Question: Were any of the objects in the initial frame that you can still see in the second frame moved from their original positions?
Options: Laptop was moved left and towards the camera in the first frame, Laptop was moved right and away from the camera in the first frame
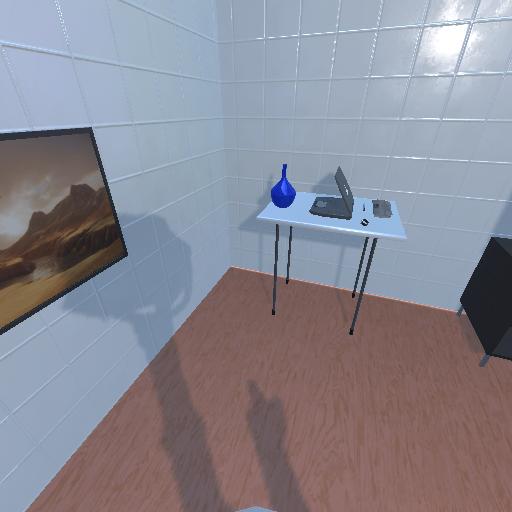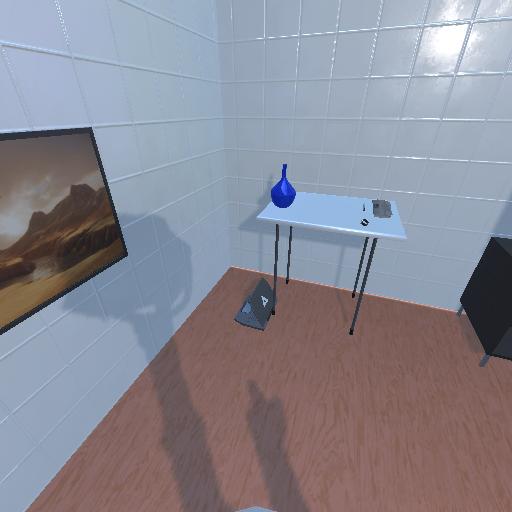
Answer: Laptop was moved left and towards the camera in the first frame